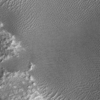
Label: not_dusty